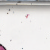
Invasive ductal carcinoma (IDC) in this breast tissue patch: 0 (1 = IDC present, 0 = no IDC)